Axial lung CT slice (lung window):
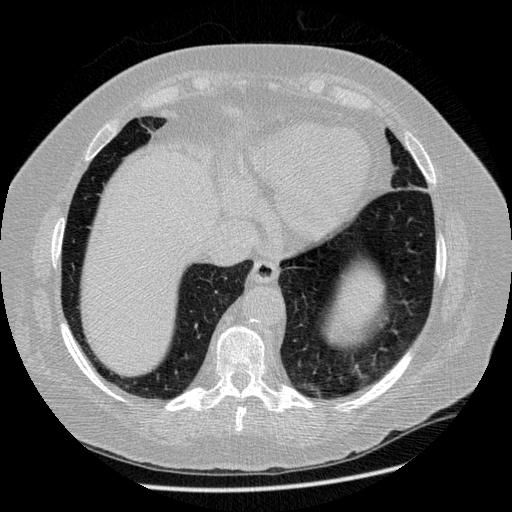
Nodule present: no